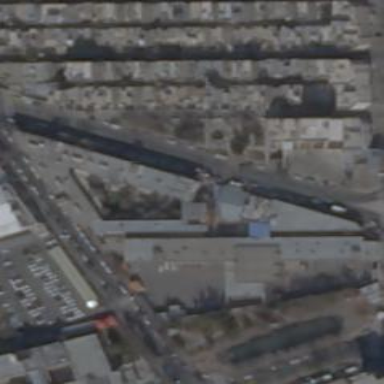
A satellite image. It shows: Department store building.